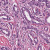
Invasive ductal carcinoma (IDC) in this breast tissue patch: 1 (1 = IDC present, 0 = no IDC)